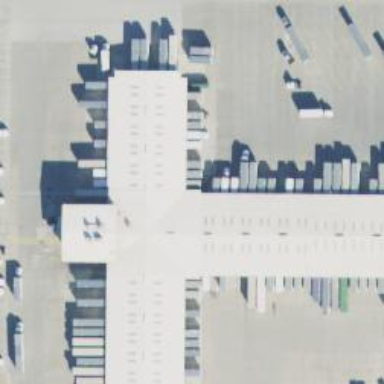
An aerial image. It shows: Post depot.